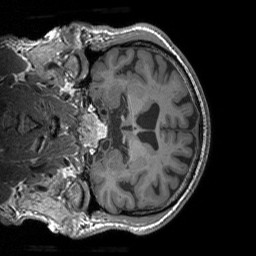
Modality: T1w
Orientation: coronal
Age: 69
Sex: male
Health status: healthy
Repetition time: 1.9 s
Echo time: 0.00252 s